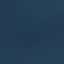
Land use / land cover: SeaLake